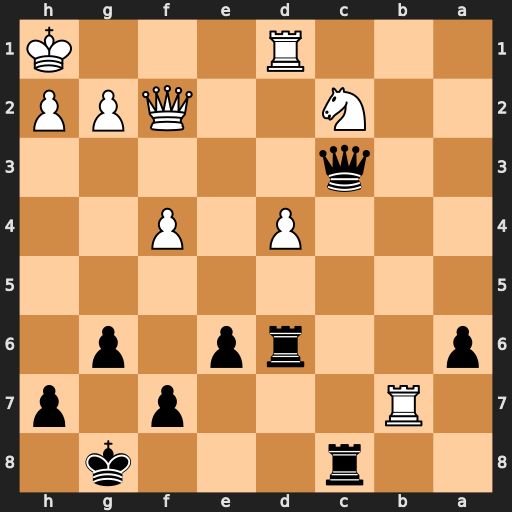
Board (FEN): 2r3k1/1R3p1p/p2rp1p1/8/3P1P2/2q5/2N2QPP/3R3K
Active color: b
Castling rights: -
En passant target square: -
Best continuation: Qxc2 Qxc2 Rxc2